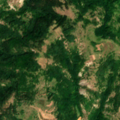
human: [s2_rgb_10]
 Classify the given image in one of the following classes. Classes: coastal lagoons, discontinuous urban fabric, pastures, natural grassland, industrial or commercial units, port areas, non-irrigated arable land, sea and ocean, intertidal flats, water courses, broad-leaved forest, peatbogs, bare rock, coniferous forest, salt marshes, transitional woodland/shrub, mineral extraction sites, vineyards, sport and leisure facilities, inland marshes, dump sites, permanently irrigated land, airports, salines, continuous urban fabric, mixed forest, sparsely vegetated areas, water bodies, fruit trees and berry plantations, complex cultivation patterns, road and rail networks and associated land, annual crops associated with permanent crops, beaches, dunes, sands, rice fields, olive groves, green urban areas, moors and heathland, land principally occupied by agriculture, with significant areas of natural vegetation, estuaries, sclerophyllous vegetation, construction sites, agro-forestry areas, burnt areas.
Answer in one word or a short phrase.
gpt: land principally occupied by agriculture, with significant areas of natural vegetation, broad-leaved forest, mixed forest, natural grassland